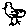
Label: bird